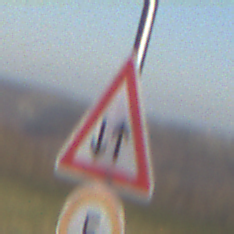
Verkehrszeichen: Gegenverkehr
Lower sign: Geschwindigkeit5
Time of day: MorningAfternoon
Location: Outdoor (Nature)
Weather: Clear
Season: Winter
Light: Natural